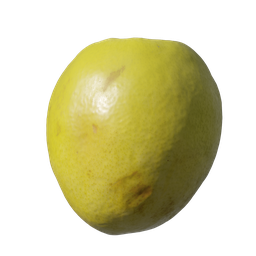
Label: nature